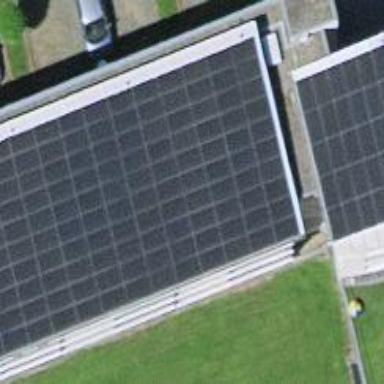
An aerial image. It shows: Solar photovoltaic panel generator.